Field crop: maize
Growth stage: 2
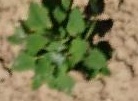
Species: chenopodium